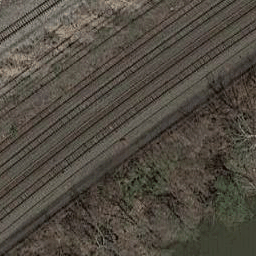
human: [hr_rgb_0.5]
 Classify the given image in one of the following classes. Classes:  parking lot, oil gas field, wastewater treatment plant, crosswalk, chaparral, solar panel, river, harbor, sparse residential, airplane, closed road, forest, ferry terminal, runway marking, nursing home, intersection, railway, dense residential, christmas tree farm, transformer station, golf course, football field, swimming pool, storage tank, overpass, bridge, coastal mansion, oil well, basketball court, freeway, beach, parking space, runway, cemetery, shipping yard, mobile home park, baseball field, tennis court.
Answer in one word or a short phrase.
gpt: railway